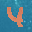
Label: 4